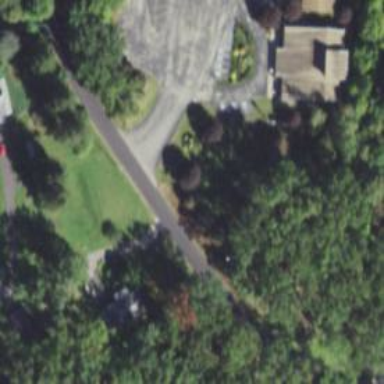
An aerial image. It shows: Historic memorial site.